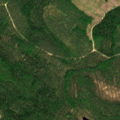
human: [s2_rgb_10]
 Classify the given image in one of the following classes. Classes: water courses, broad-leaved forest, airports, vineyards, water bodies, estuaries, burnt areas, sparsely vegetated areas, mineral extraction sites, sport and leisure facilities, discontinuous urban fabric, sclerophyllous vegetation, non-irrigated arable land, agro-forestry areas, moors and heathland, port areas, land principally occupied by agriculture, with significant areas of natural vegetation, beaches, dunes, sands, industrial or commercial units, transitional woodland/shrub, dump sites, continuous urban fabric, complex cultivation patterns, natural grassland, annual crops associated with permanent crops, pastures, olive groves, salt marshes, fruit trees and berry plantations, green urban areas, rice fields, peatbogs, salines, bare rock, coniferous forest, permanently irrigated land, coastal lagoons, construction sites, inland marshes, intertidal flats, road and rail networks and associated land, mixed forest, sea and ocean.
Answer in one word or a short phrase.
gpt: coniferous forest, mixed forest